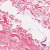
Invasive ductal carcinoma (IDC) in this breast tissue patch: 0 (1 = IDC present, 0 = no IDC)